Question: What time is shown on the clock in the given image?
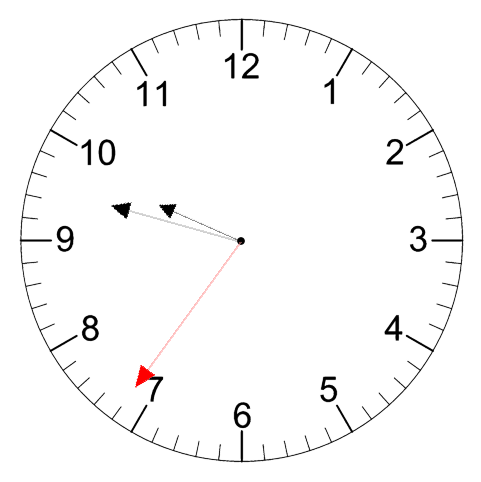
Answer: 09:47:36